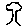
Label: tree